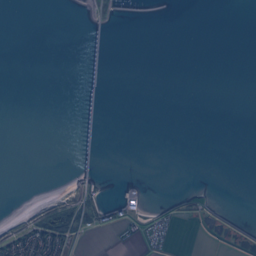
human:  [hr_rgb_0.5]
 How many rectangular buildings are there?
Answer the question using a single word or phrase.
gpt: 84

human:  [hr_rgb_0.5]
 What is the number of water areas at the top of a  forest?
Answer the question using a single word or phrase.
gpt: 5

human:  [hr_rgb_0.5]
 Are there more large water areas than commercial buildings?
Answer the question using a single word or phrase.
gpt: yes

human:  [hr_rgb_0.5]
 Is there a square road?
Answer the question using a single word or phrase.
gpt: no

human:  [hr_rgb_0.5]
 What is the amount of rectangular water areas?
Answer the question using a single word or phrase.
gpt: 0

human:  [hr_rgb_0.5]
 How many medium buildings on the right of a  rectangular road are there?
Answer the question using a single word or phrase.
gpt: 0

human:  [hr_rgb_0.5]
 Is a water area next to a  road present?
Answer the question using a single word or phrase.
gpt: yes

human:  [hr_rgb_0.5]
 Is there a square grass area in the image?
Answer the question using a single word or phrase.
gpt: no

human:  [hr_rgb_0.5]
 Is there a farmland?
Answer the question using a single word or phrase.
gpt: yes

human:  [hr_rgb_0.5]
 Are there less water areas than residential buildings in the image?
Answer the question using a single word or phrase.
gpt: yes

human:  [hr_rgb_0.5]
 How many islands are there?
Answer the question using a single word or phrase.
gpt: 1

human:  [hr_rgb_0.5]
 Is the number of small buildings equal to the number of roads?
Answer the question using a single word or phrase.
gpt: no

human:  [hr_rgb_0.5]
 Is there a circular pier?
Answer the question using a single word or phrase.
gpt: no

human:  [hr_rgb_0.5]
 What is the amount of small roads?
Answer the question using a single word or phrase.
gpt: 90

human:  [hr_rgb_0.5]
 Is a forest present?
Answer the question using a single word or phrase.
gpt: yes

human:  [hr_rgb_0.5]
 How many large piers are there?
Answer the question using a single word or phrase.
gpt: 0

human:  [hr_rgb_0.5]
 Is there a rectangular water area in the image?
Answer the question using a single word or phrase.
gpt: no

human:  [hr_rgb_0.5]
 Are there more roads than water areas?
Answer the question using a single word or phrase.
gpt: yes

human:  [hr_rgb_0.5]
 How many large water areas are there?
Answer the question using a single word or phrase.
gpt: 5

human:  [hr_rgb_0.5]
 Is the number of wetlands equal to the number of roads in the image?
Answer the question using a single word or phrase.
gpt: no

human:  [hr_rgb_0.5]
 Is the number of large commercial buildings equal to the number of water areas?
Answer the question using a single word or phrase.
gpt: no

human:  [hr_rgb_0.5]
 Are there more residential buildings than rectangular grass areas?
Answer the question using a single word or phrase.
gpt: yes

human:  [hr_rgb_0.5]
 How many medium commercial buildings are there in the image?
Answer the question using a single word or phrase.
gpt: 1

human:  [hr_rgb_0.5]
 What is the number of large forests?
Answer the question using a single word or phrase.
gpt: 2

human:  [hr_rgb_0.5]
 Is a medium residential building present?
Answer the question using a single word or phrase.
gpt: no

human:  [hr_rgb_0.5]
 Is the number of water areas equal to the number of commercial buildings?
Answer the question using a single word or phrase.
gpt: no

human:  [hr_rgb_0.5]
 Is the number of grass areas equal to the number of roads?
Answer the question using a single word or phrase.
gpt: no

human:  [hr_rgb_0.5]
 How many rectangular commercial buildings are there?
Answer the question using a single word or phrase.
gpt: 2

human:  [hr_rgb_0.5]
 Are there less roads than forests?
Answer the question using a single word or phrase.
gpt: no

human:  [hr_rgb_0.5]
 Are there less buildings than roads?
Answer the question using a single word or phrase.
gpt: no

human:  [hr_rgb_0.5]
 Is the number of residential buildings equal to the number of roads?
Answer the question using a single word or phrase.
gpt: no

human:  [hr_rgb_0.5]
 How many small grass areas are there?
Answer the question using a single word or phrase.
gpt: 9

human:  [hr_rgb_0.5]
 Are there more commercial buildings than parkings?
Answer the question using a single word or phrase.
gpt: yes

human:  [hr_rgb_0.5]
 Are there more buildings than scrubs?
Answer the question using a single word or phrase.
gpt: yes

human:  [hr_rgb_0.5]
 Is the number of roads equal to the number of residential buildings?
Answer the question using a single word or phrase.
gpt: no

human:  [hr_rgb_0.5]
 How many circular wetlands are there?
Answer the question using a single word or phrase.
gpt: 0